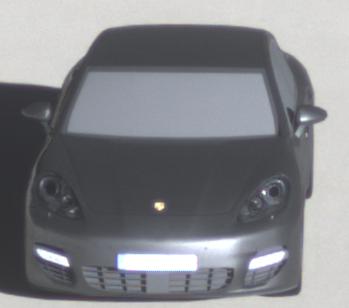
Make: Porsche
Model: Panamera
Detailed model: Panamera (970)
Model produced from: 2010/05
Model produced until: 2013/04
Doors: 5
Color: gray
Road condition: dry road
Daytime: sunrise or sunset
Contrast: high contrast